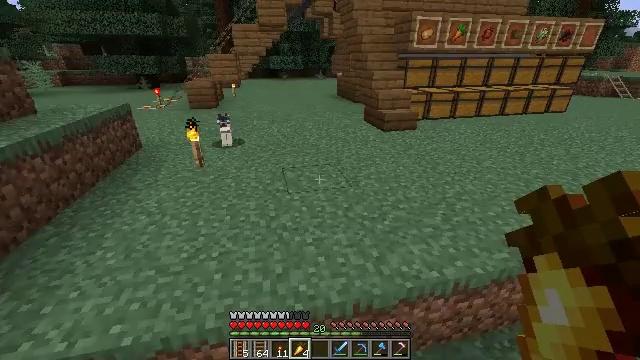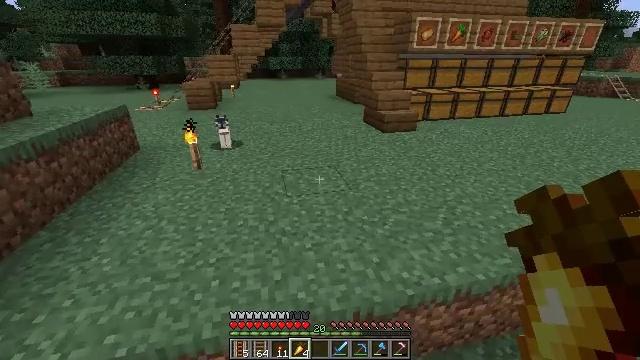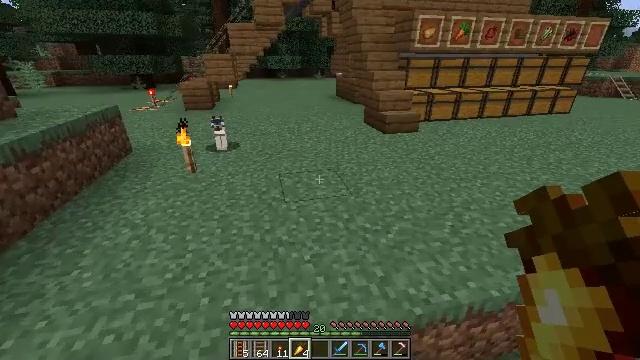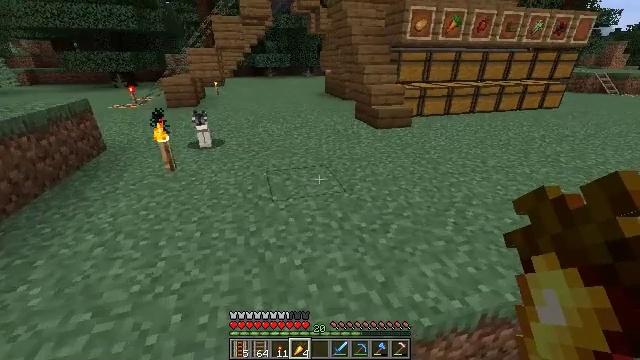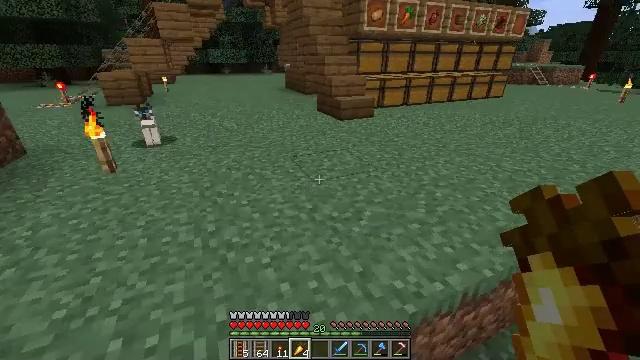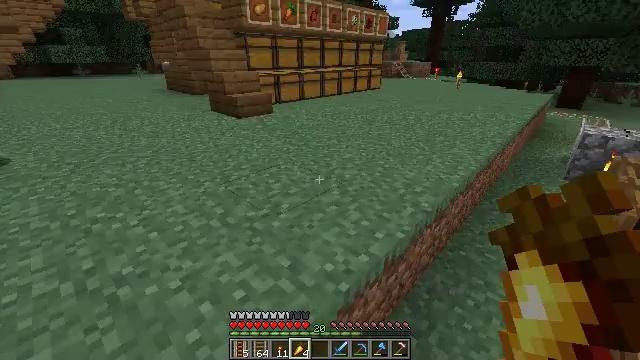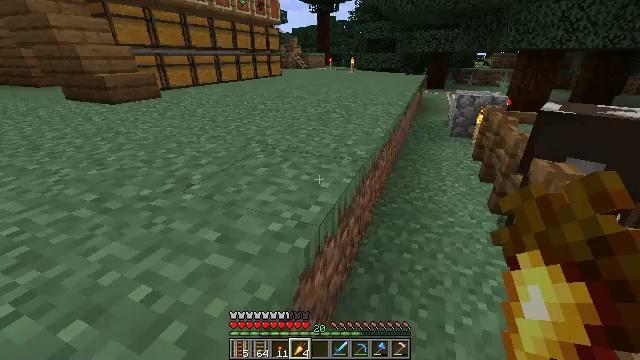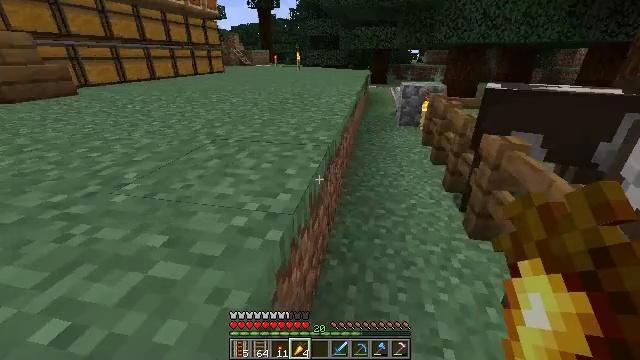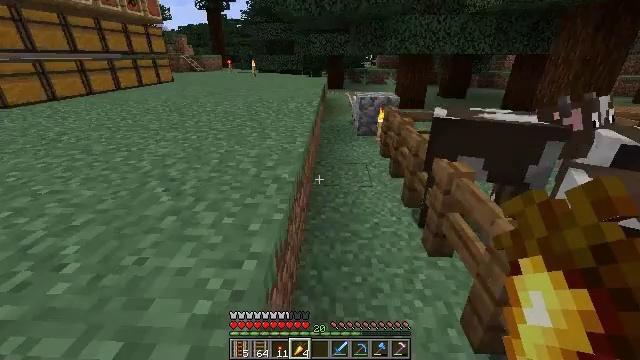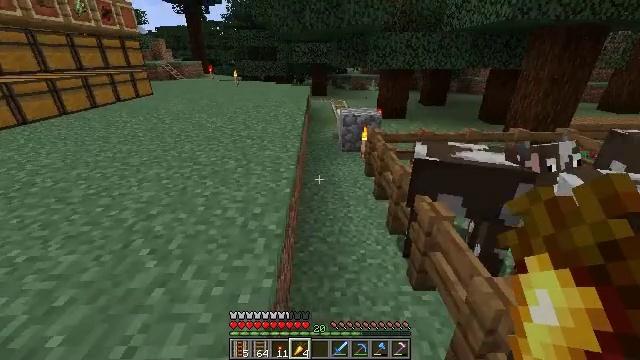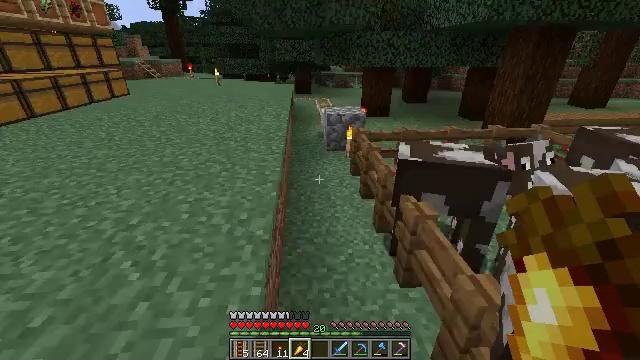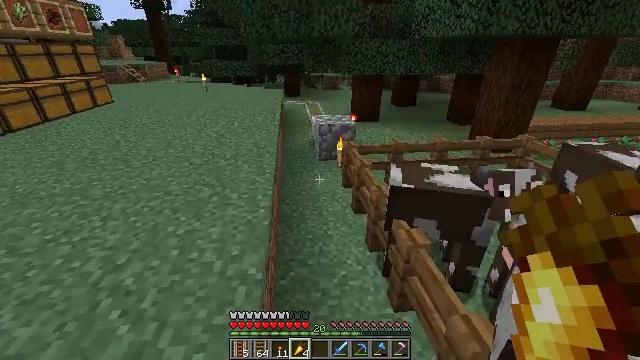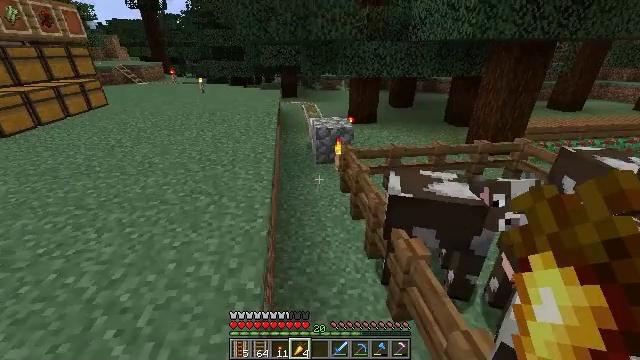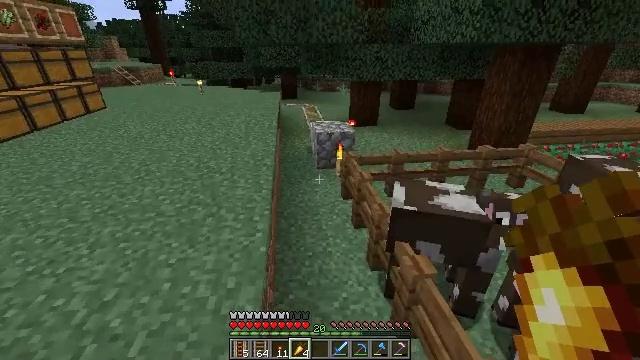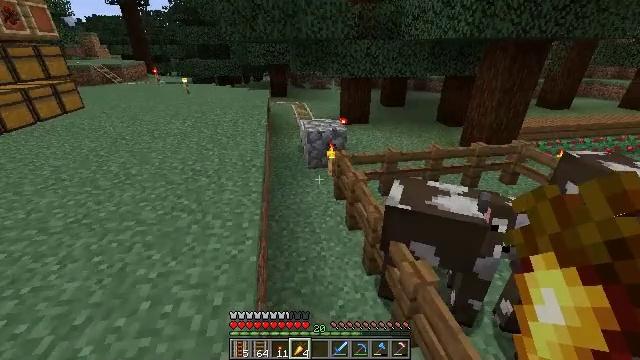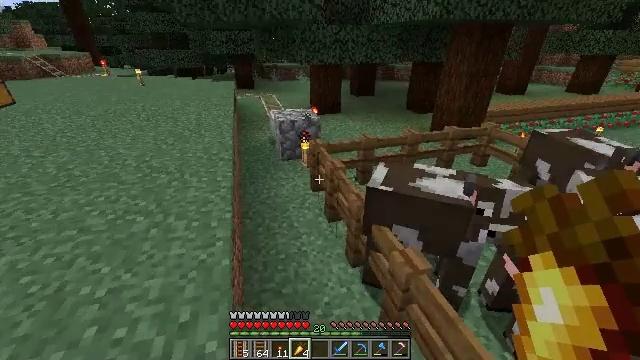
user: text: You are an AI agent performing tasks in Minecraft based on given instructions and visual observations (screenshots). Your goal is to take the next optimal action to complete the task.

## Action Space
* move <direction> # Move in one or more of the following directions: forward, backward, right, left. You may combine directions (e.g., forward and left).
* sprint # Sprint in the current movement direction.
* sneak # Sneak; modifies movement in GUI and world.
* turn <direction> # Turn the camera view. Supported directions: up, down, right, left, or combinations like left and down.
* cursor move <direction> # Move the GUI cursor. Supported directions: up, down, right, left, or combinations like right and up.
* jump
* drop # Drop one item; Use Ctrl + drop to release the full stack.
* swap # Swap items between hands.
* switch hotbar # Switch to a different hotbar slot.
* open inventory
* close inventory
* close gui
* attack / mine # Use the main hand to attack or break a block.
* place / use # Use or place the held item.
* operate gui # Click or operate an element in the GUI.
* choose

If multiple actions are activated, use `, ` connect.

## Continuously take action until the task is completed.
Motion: motion action
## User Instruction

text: Harvest wheat from the field.
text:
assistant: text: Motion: move forward, jump
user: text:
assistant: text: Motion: move forward, jump
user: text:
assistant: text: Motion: move forward, turn right, jump
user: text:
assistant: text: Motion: move forward, turn right, jump
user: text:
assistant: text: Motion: move forward, turn right, jump
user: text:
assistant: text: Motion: move forward, turn right, jump
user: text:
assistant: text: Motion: move forward, turn right, jump
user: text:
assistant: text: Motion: move forward, turn right, jump
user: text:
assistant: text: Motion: move forward, turn right, jump
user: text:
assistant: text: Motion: move forward, turn right, jump
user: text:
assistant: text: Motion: move forward, turn right, jump
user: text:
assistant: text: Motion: move forward, jump
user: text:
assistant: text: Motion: move forward, jump
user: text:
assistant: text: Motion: move forward, turn right, jump
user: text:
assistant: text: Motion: move forward and move left, turn right and down, jump
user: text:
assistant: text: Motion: move forward and move left, turn right and down, jump
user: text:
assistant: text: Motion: move left, turn right and down
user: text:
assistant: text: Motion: move left, turn right and down
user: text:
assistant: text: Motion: turn right
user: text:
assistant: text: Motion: turn right
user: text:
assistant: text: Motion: no_op
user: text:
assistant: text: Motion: no_op
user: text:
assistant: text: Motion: no_op
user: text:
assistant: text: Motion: no_op
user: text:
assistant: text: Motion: no_op
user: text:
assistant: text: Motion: no_op
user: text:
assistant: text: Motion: no_op
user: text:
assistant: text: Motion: turn right and up
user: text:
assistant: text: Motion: turn right and up
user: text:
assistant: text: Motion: turn up